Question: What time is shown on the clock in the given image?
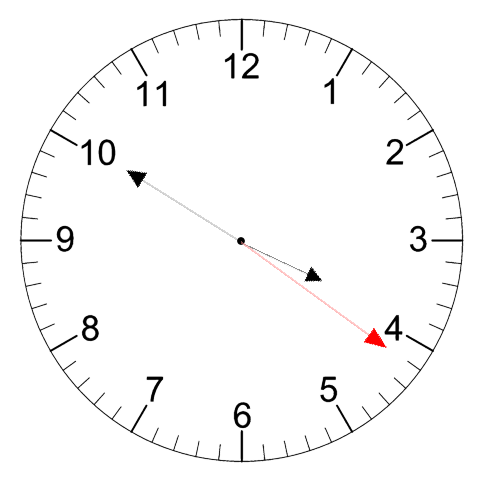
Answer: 03:50:21